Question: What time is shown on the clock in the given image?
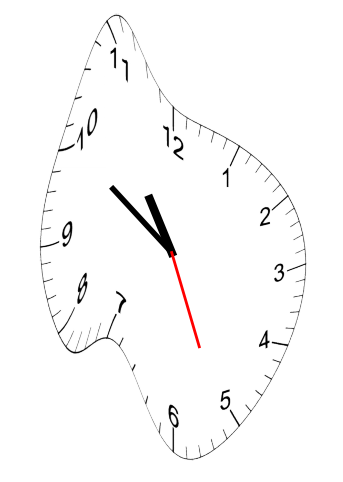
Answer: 10:50:26